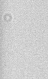
Label: camera_spot